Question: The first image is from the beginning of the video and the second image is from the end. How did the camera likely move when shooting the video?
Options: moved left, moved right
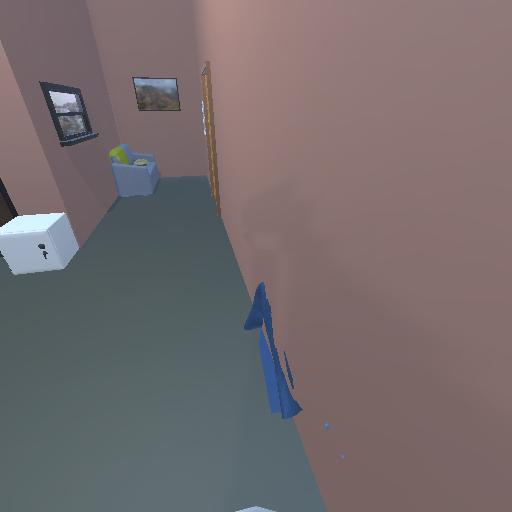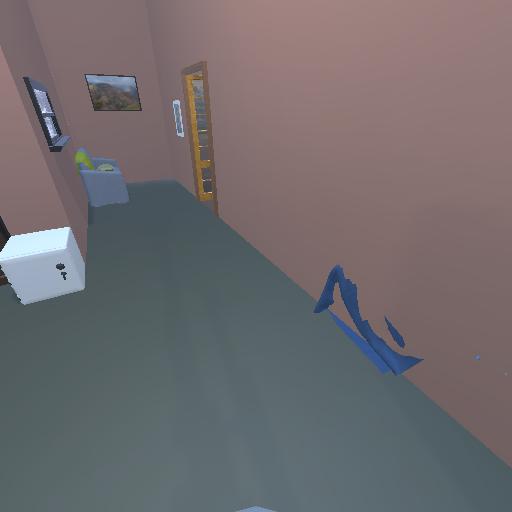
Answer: moved left